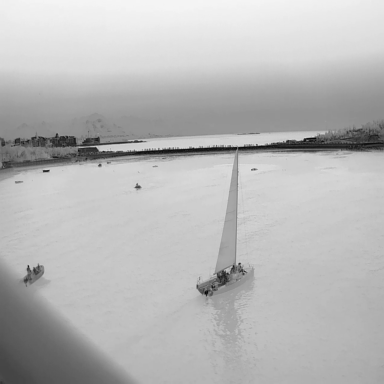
There is a sailboat in the infrared image.